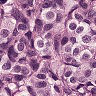
Metastatic tissue present: yes